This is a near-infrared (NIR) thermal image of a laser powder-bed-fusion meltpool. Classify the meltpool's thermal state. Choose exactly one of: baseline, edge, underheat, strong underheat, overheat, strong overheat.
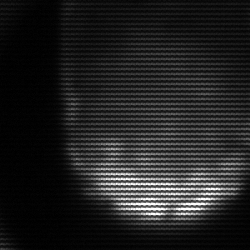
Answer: edge